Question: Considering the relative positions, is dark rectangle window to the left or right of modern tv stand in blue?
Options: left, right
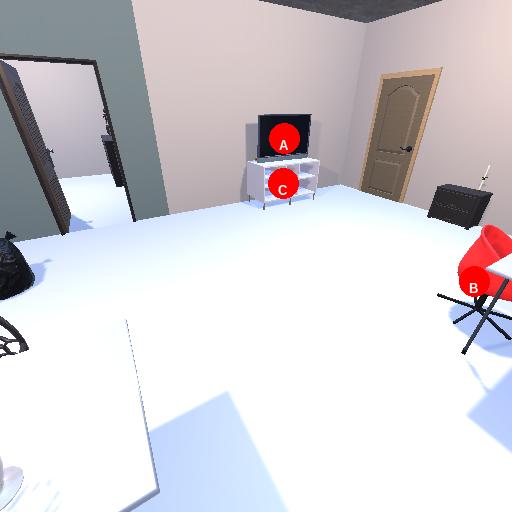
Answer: left